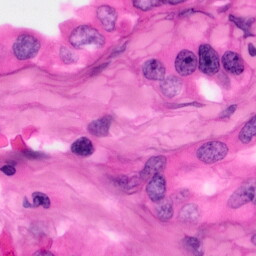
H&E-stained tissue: Pancreatic